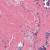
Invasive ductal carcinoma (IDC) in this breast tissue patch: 0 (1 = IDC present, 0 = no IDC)